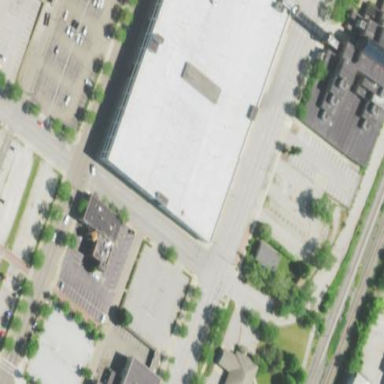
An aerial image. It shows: Multi-storey parking building with asphalt surface.